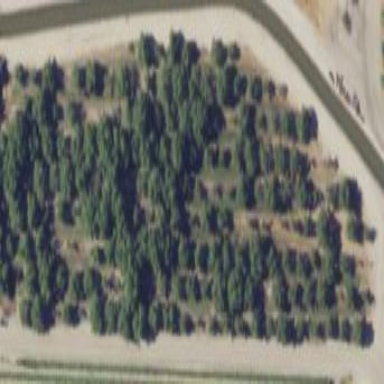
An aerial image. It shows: Orchard filled with walnut trees.